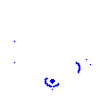
Particle: electron